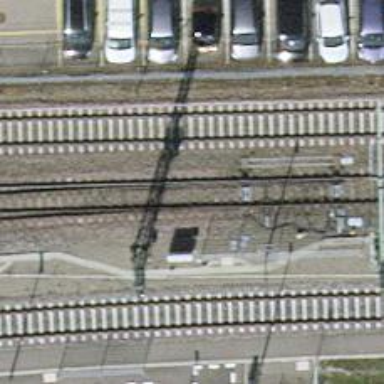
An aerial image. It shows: Railway switch.